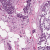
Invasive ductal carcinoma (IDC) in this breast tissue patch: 1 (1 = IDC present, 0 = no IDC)